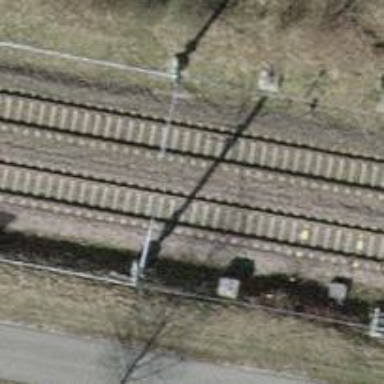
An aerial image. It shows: Solitary milestone along the railway.